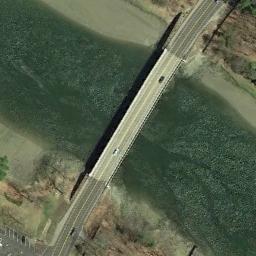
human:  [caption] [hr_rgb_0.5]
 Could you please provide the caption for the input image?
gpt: A bridge is over the deep green river .

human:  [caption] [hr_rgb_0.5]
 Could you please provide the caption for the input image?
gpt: A bridge is built on a dark green river and the river has point bars .

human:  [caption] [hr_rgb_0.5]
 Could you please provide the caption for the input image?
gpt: A bridge connecting the land on both sides of the turquoise river .

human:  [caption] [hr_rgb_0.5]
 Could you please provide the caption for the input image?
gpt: The banks of the river are densely forested and the water is blue .

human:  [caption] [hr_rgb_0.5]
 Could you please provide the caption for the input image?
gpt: There is a river under the bridge .